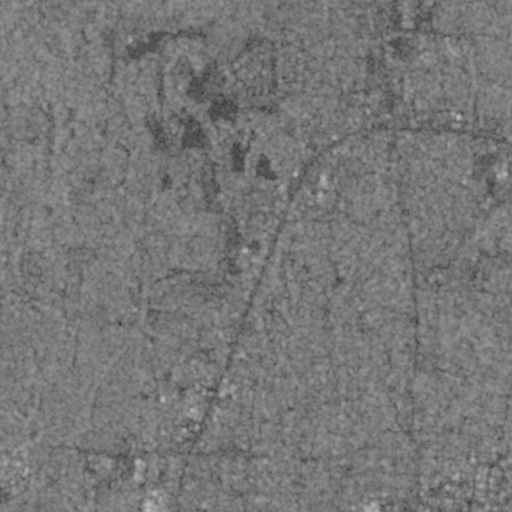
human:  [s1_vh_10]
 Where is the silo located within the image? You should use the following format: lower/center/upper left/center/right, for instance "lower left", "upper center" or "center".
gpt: The silo is located in the lower left of the image.
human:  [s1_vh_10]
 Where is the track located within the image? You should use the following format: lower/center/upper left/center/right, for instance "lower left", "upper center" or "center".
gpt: The track is located in the center right of the image.
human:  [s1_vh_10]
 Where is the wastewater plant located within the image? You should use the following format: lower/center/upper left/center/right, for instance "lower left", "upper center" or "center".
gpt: The wastewater plant is located in the upper right of the image.
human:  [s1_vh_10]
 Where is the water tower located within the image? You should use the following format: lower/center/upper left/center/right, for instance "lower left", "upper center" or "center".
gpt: The water tower is located in the upper center of the image.
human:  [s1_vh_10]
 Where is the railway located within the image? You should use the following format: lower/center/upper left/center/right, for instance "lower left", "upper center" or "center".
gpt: The railway is located in the lower of the image.
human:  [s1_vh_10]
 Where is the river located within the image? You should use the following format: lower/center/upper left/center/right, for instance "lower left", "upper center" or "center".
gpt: The river is located in the upper of the image.
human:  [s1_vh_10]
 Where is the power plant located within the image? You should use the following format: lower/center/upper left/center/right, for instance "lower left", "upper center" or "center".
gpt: There is no power plant in the image.

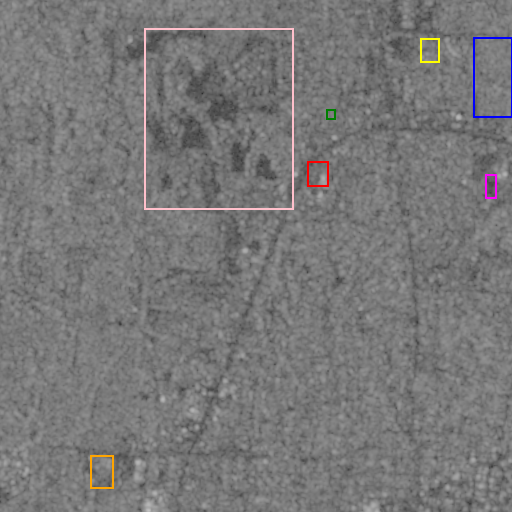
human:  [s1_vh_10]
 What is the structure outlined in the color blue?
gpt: The structure outlined in blue is a crop field.
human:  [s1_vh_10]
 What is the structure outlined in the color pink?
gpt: The structure outlined in pink is a park.
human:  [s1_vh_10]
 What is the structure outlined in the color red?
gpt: The structure outlined in red is a parking lot.
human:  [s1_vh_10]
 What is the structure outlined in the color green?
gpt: The structure outlined in green is a power substation.
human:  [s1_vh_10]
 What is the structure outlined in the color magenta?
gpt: The structure outlined in magenta is a track.
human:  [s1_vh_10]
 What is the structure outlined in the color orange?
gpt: The structure outlined in orange is a building.
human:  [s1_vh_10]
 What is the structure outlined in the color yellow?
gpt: The structure outlined in yellow is a building.
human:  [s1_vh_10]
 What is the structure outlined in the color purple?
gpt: There is no purple outline.